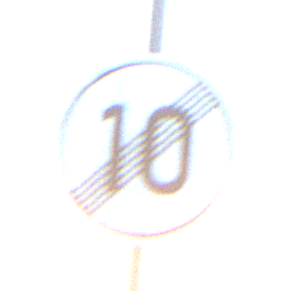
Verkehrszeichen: EndeGeschwindigkeit10
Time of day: SunriseSunset
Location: Outdoor (Beach)
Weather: PartlyCloudy
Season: NotSpecified
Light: Natural